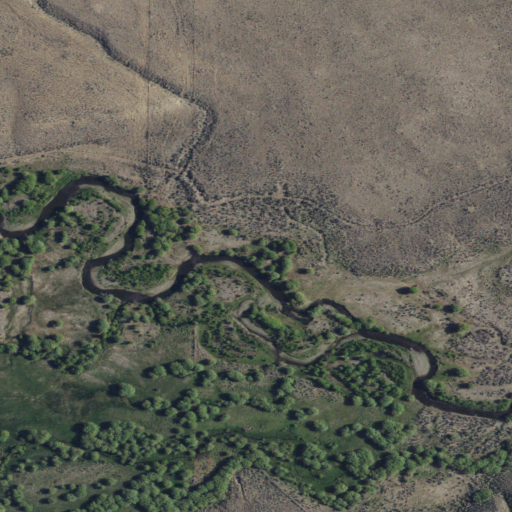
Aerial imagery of valley in Idaho named Waddoups Canyon containing shrub, herbaceous wetlands, woody wetlands, and evergreen forest